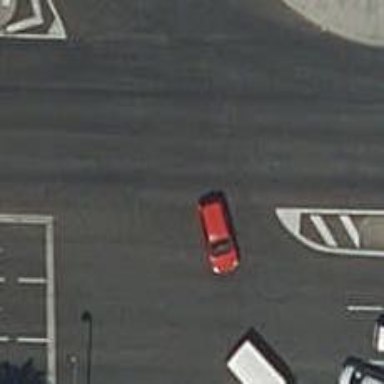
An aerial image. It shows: Road with traffic signals.